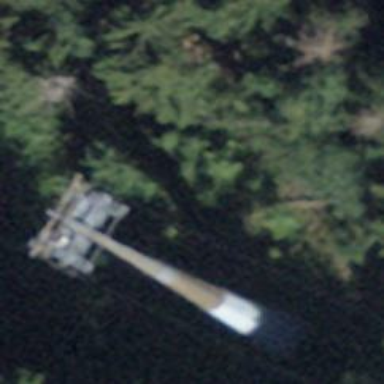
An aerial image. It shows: Pylon for aerialway.